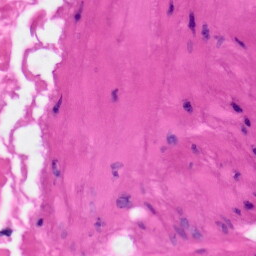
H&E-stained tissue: Skin